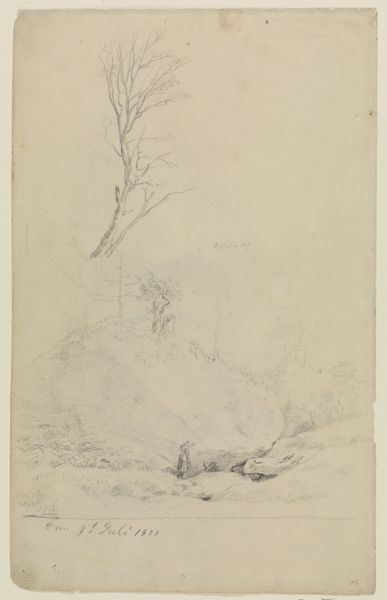
Titel: Skizzen aus dem Schinderloch in der Sächsischen Schweiz
Künstler: Caspar David Friedrich
Standort: Karlsruhe
Institution: Staatliche Kunsthalle Karlsruhe
Schlagwörter: baum, berg, blau, felsen, mann, umhang, wasser, weiß, aquarell, bäume, fluss, landschaft, äste, frau, grau, hell, licht, schwarz, skizze, zeichnung, gras, weg, wiese, beige, blass, mensch, stein, steine, signatur, ast, bach, feld, hügel, natur, stamm, strauch, zweige, figur, mantel, spitzen, blatt, pflanzen, zart, schrift, sommer, papier, studie, datierung, fels, gebirge, hang, graphik, kahl, linien, schlucht, herbst, winter, rand, stämme, datum, fein, dünn, bauer, dürr, unterschrift, wurzel, kohle, zweig, schraffur, illustration, schwarzweiß, strich, bleistift, stift, bleistiftzeichnung, karg, geäst, undeutlich, skizzenbuch, zwichnung, zeichner, juli, riss, federzeichnung, graphit, beschriftet, bezeichnungen, grafi, teichnung, straucj, spalte, skizzieren, bleistft, skizziert, verblasst, brg, baumstudie, landschaftsstudie, 19. jahrhundert, 1800, 1899, 1988, weiuss, signatuir, helkl, einseitig